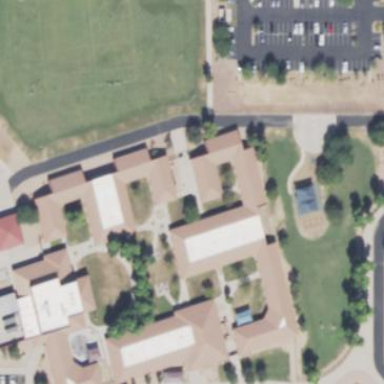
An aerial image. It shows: School building.